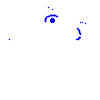
Particle: pion